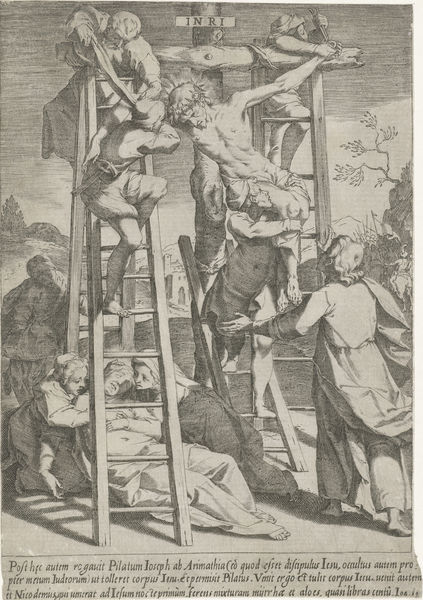
Titel: Kruisafneming
Künstler: Pieter de (I) Jode
Standort: Amsterdam
Institution: Rijksmuseum
Schlagwörter: baum, berg, felsen, menschen, männer, haus, johannes, hügel, schrift, leiter, inschrift, kreuz, druck, radierung, text, christus, jesus, kreuzabnahme, kreuzigung, hammer, maria, magdalena, abnehmen, zange, latein, inri, kalvarienberg, kreuzesabnahme, kupferdruck, kneifzange